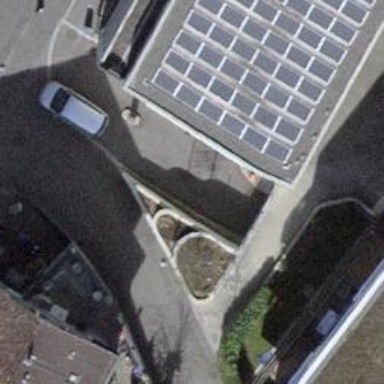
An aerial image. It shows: Parking entrance.